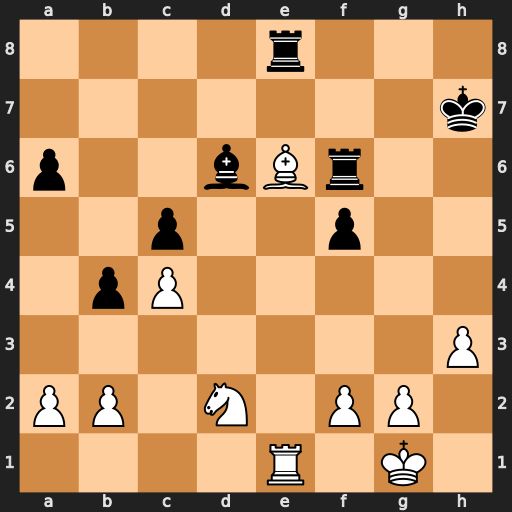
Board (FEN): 4r3/7k/p2bBr2/2p2p2/1pP5/7P/PP1N1PP1/4R1K1
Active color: w
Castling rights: -
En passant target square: -
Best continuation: Bxf5+ Kg7 Rxe8